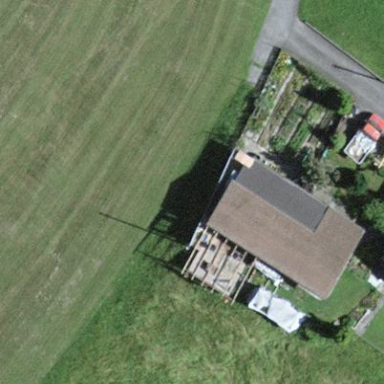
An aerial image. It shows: Barn.